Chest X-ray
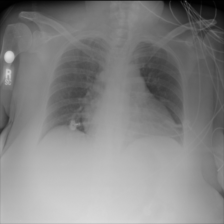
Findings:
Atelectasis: negative
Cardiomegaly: negative
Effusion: negative
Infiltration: negative
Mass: negative
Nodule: negative
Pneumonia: negative
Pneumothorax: negative
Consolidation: negative
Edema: negative
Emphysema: negative
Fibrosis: negative
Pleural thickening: negative
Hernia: negative